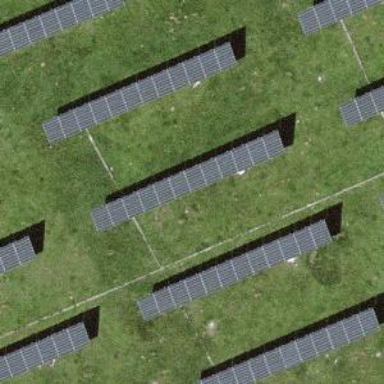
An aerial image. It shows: Solar power generator using photovoltaic method with solar photovoltaic panel types.